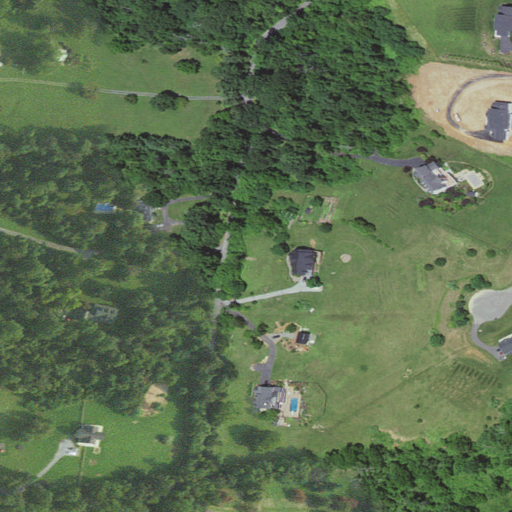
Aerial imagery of ridge(s) in Virginia named Sunny Ridge containing pasture, deciduous forest, open development, mixed forest, and low intensity development